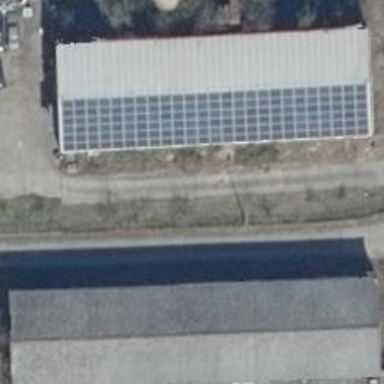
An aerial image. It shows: Solar-powered generator using photovoltaic technology. This small installation generates electricity through solar photovoltaic panels.